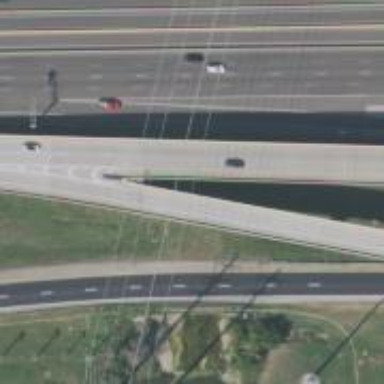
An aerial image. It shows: Motorway link bridge.